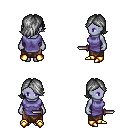
a pixel art fantasy rpg character, female body template, dark elf, purple skin, chain tabard jacket, robe skirt, gray swoop hairstyle, gold boots, dagger, four views (front, back, left, right), 2x2 character sprite sheet, small pixel art, hard edges, no anti-aliasing